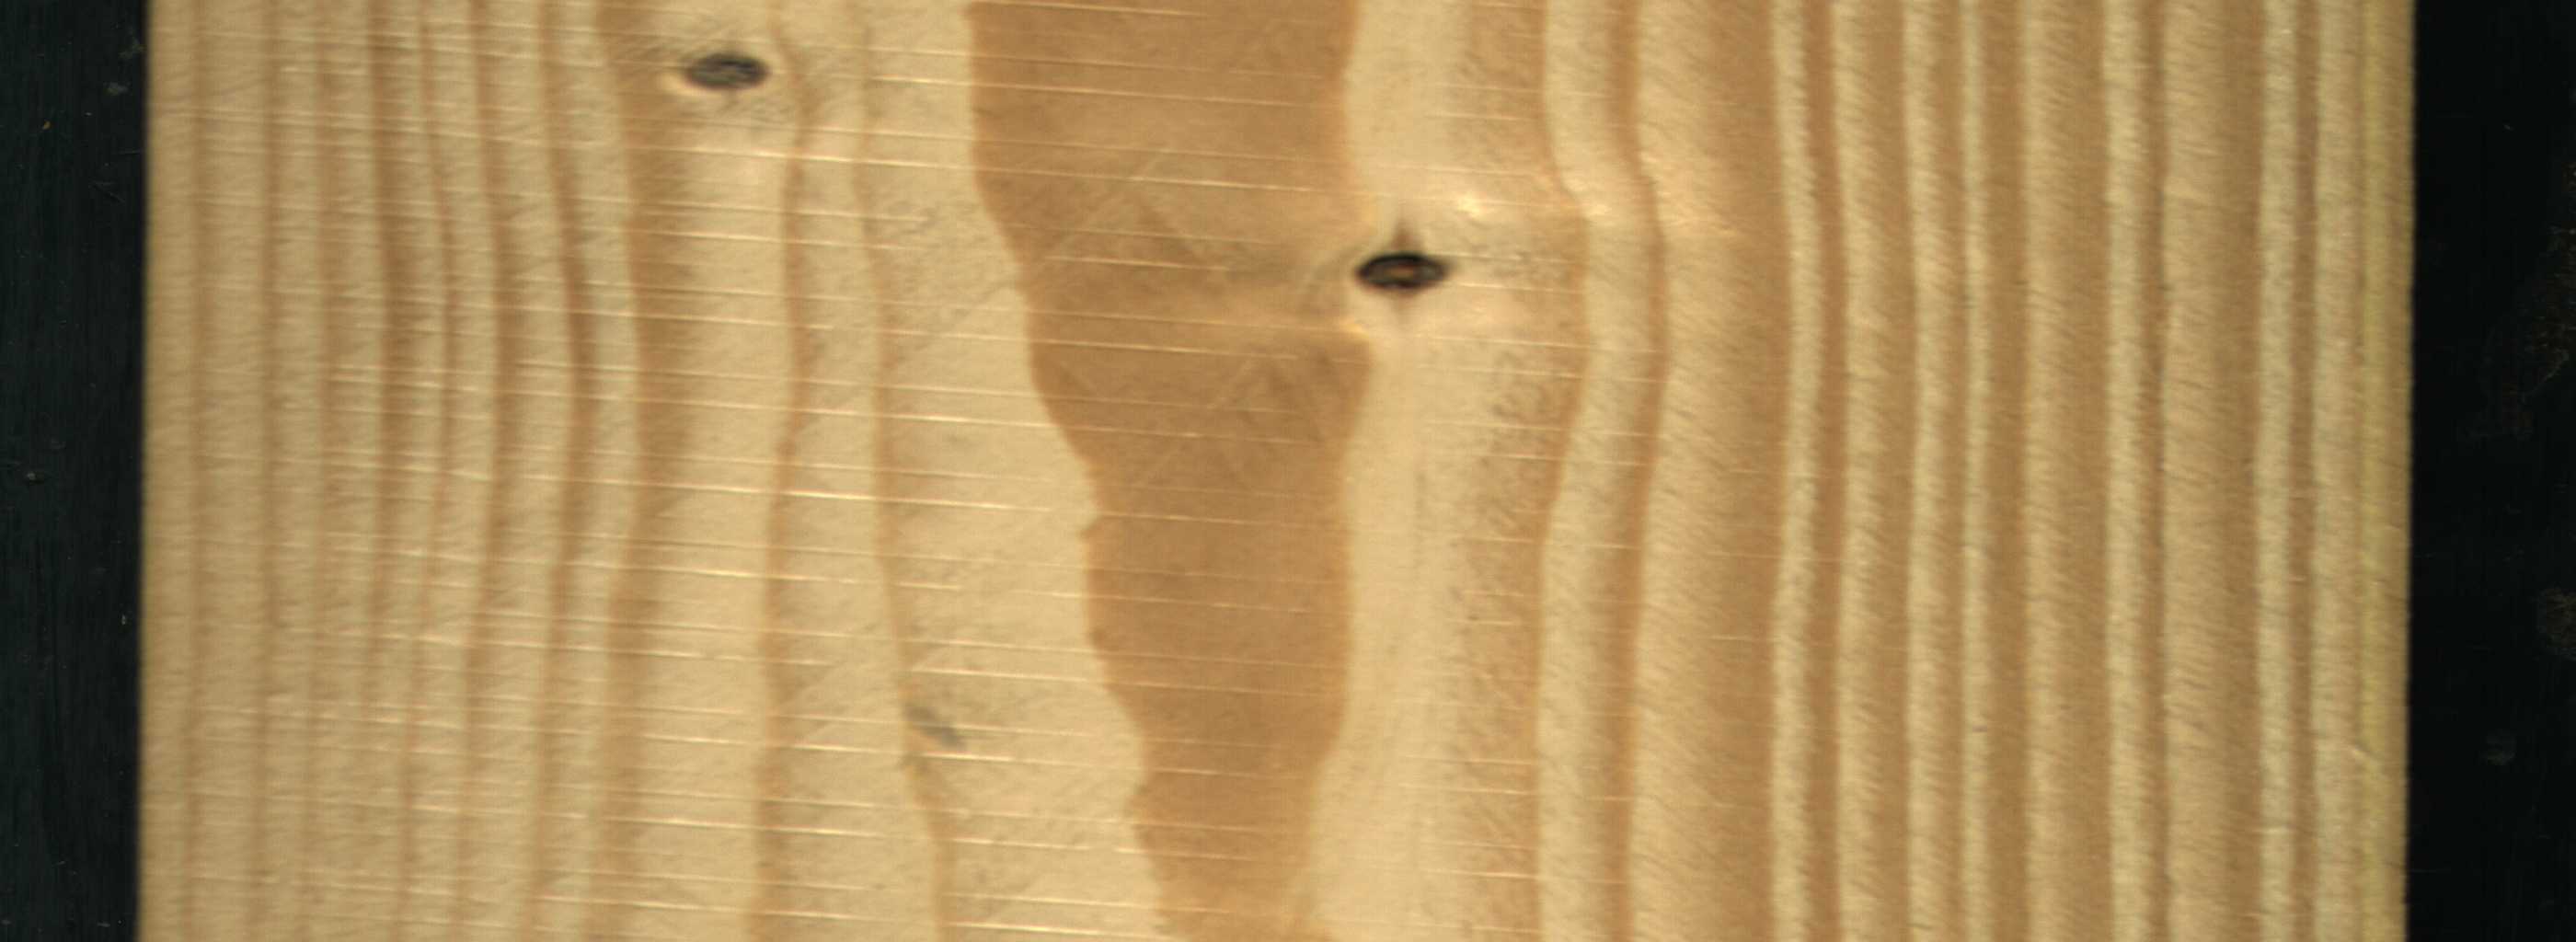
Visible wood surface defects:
Dead_Knot
Live_Knot